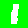
Digit: 1